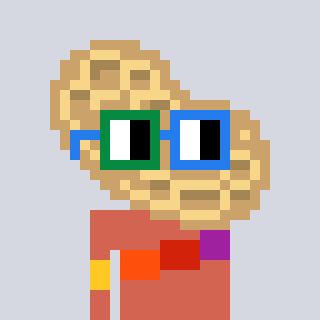
a pixel art character with square green and blue glasses, a peanut-shaped head and a peachy-colored body on a cool background